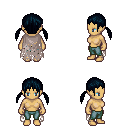
a pixel art fantasy rpg character, female body template, human, tanned skin, gray tattered cape, teal pants, raven twin-tailed hairstyle, four views (front, back, left, right), 2x2 character sprite sheet, small pixel art, hard edges, no anti-aliasing